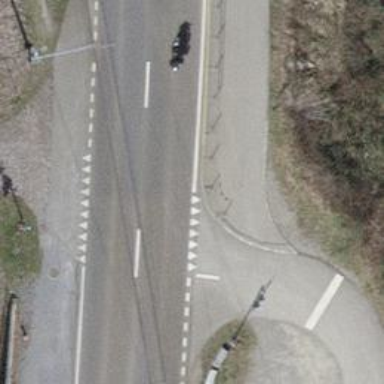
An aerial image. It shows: Level crossing with lights and barriers.